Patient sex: M
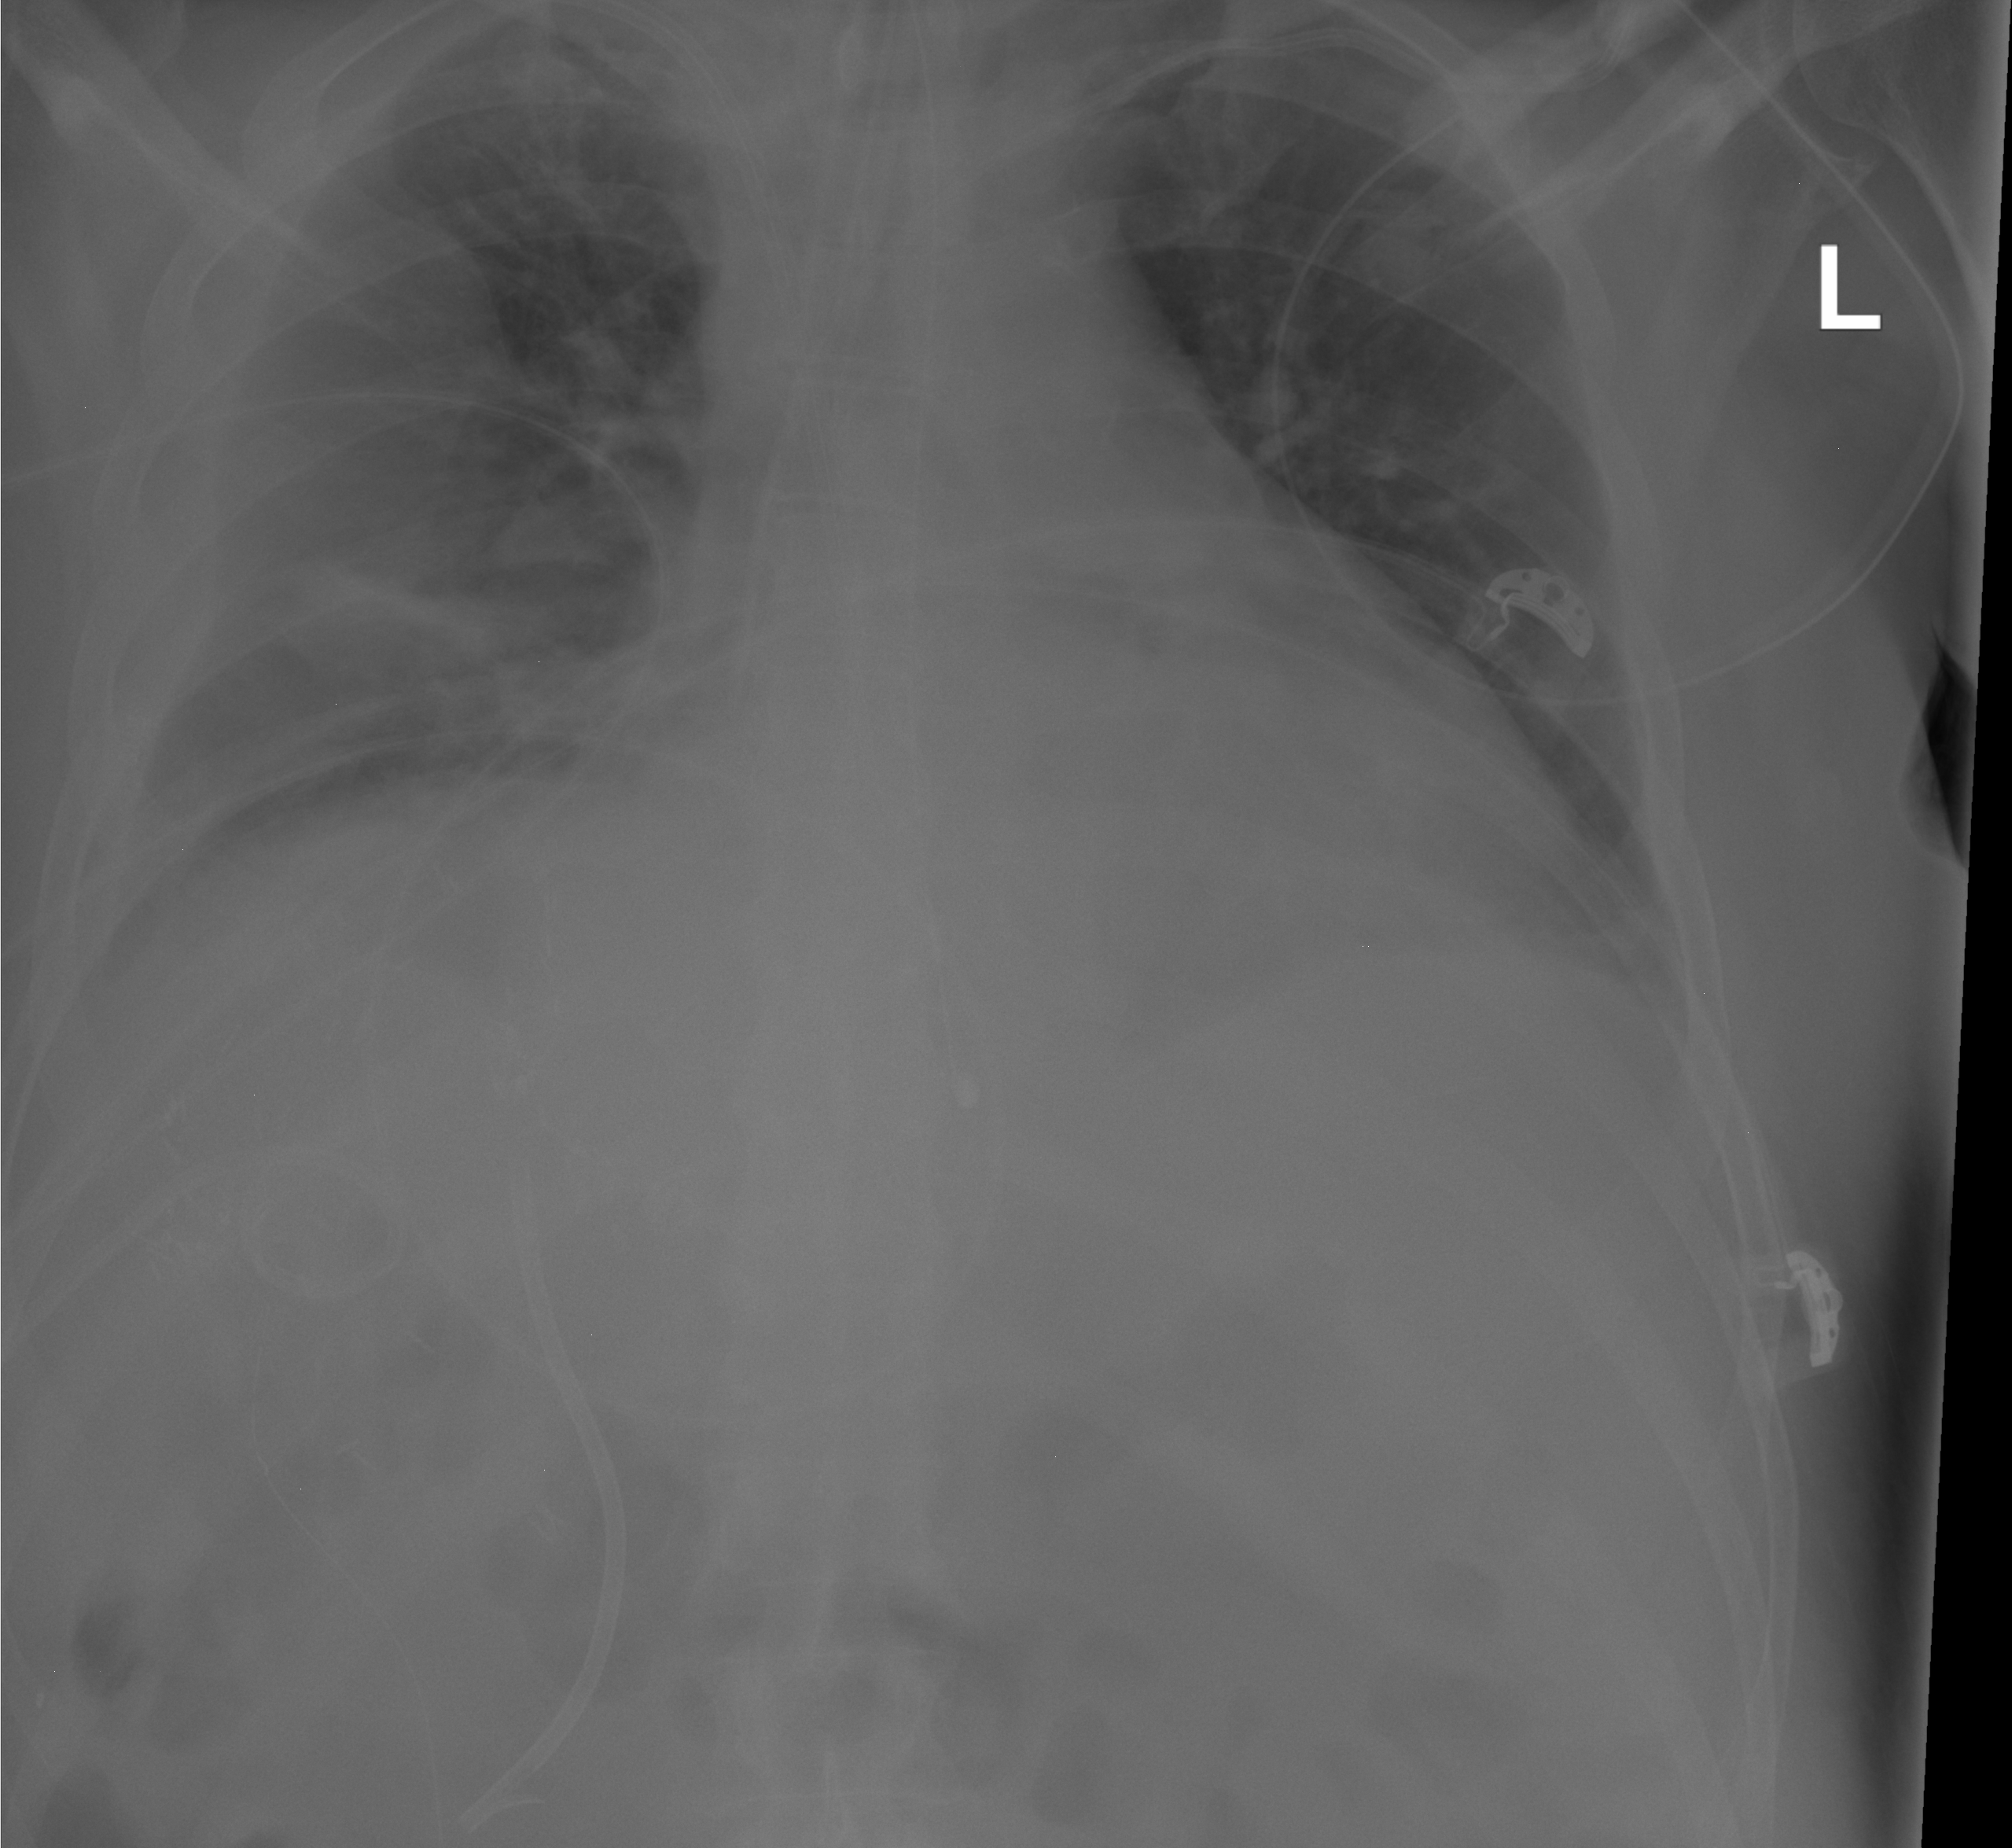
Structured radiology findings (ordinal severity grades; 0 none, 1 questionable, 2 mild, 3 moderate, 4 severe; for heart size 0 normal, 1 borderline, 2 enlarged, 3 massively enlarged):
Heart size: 2
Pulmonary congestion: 2
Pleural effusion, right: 2
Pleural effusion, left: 0
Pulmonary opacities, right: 0
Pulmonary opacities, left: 0
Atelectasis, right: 2
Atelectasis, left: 0